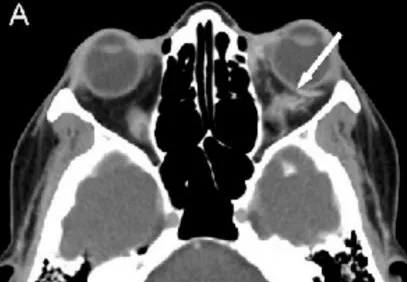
Retrobulbar metastasis, axial, and coronal computed tomography images with contrast. (A) Axial view of the inferior orbits demonstrates enhancing abnormal soft tissue posterior and lateral to the left globe (arrow).
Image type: radiology (ct)